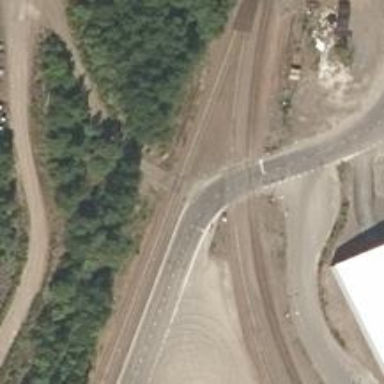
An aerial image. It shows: Railway yard used for servicing trains.